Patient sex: M
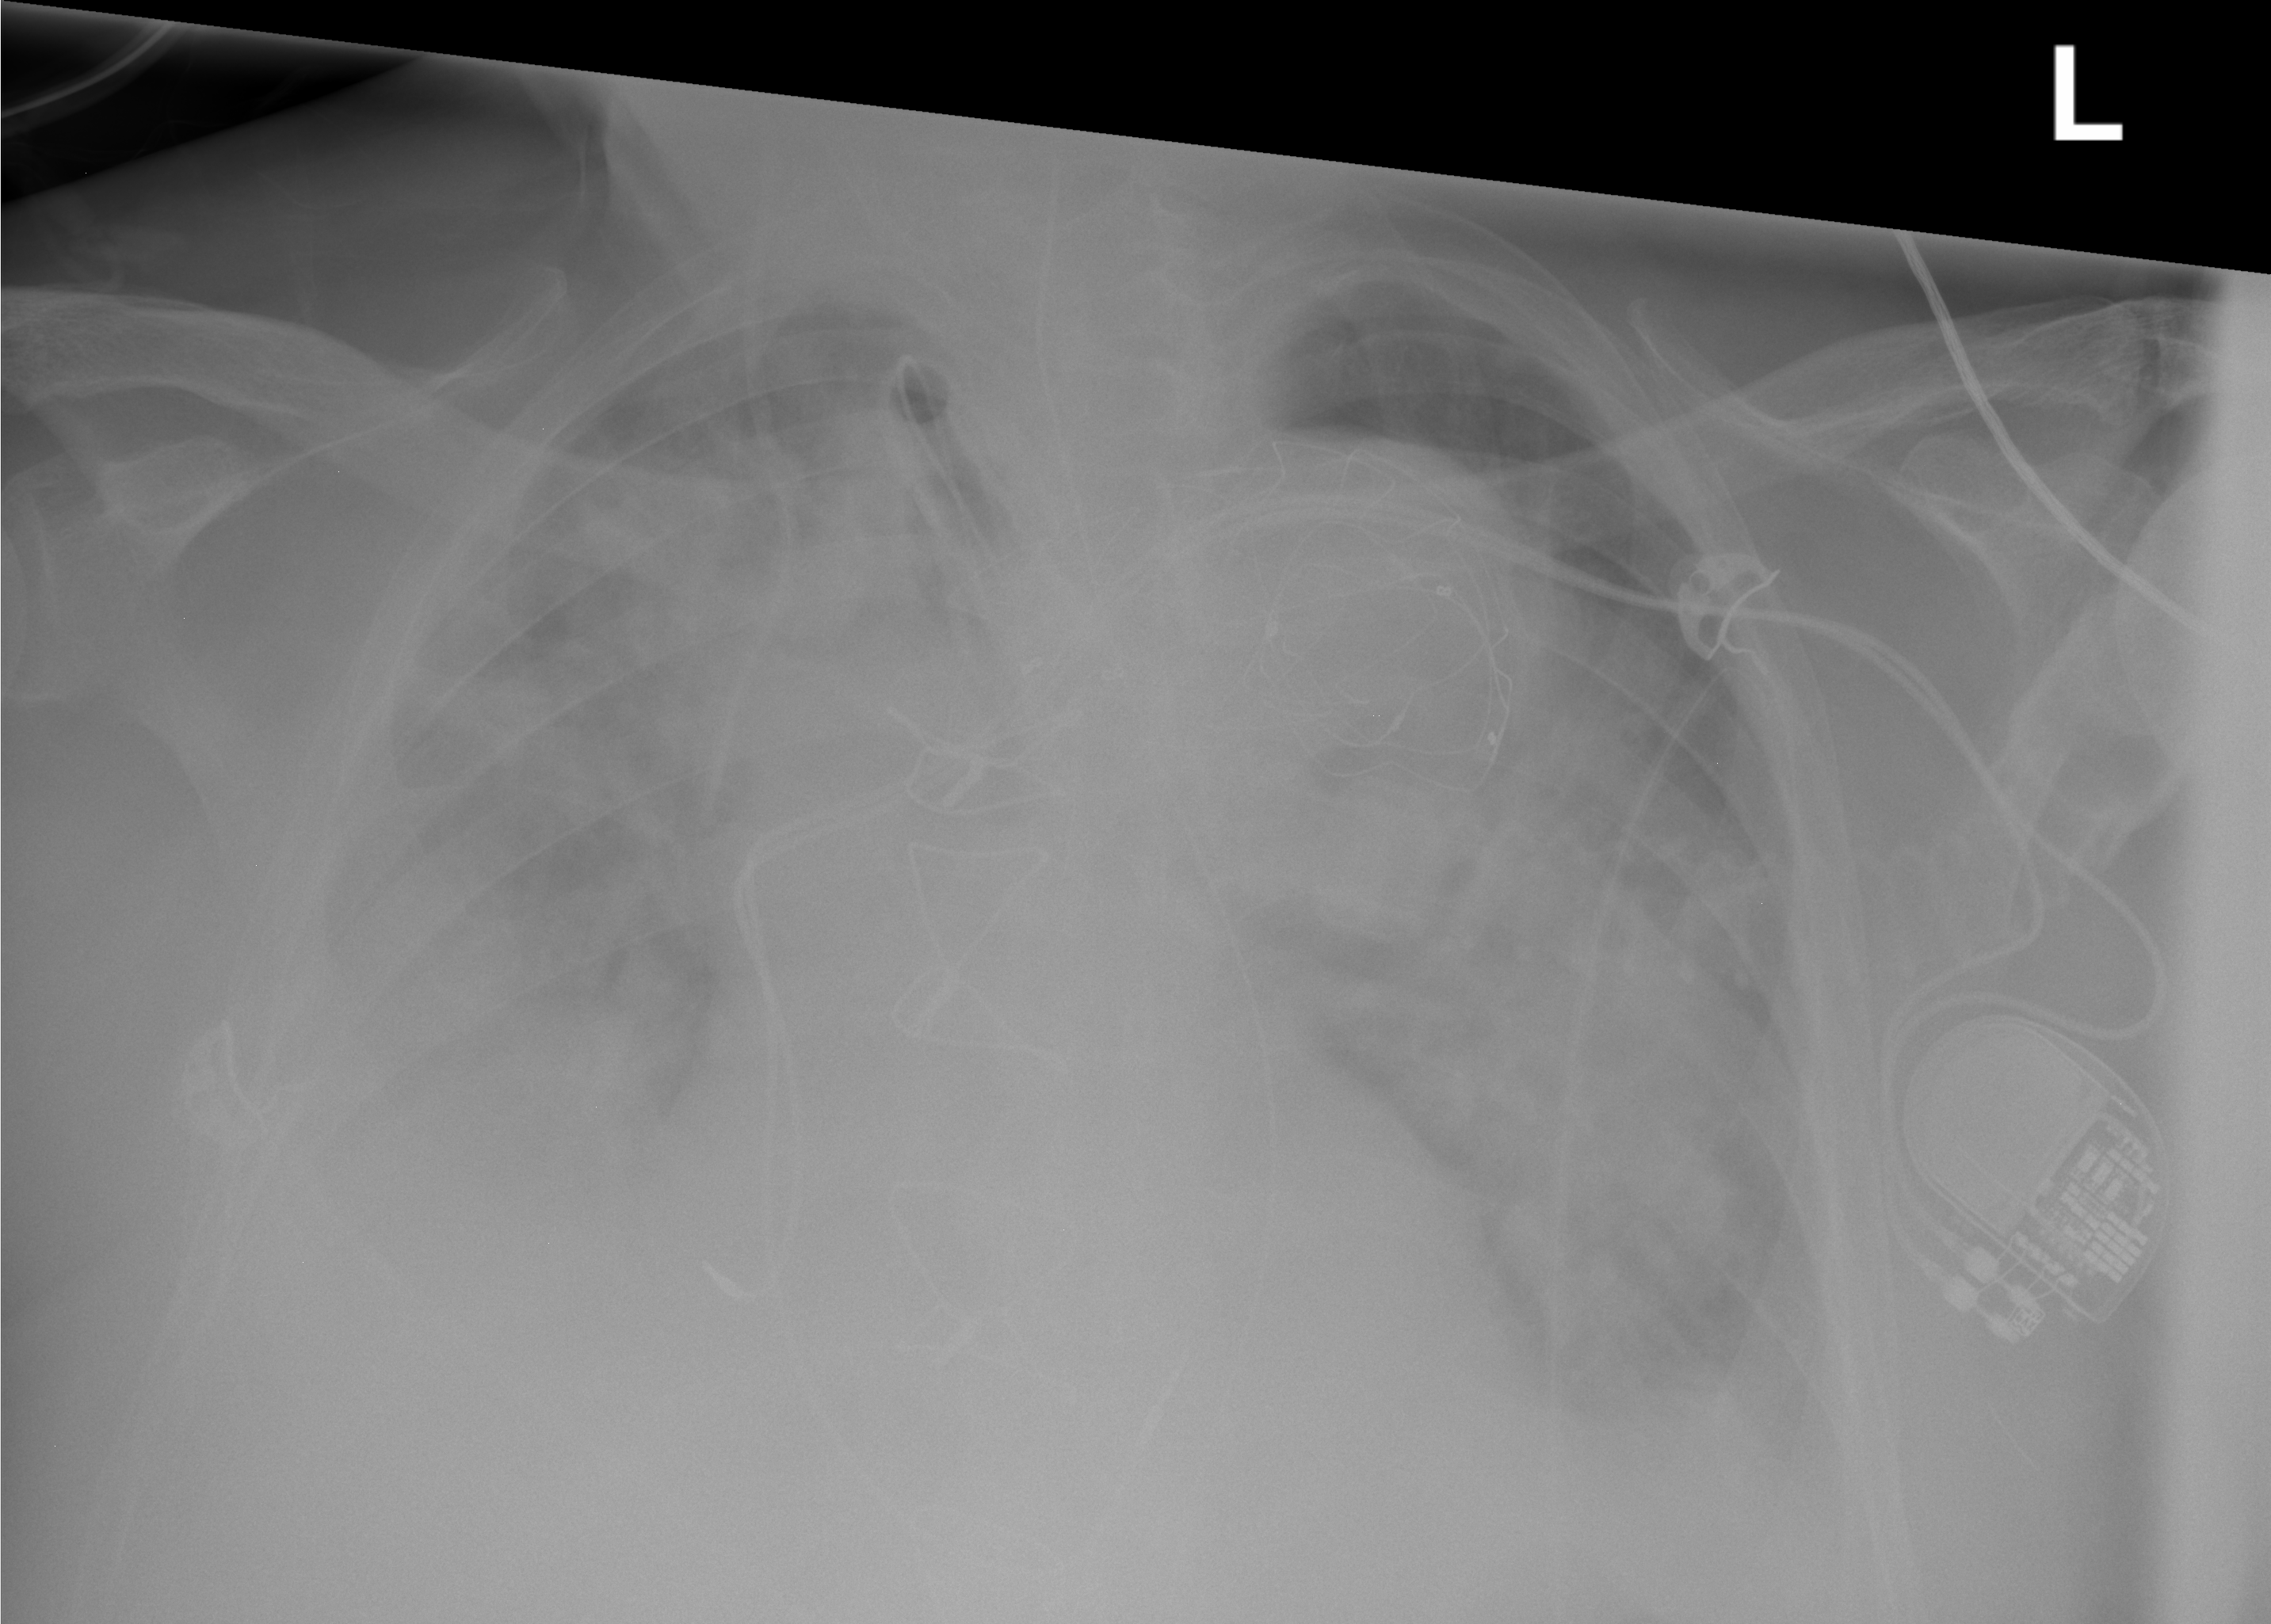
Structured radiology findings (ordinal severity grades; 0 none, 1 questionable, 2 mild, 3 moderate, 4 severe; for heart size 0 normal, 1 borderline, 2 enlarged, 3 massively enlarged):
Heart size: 1
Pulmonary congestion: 2
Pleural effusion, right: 3
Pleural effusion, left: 2
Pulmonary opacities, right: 3
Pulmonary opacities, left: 3
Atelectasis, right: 3
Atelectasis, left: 3